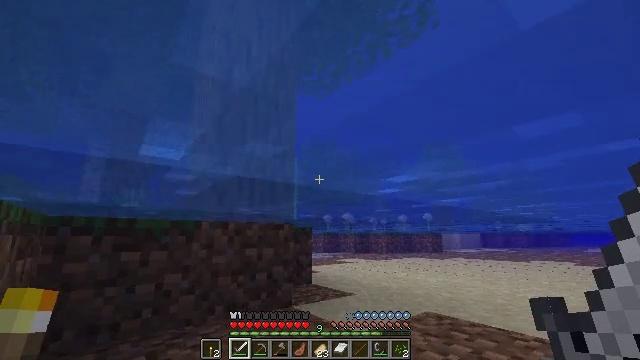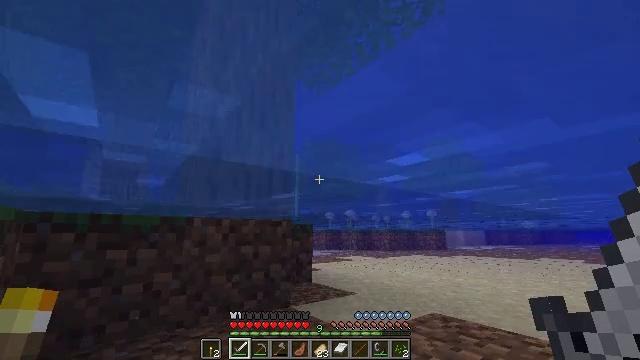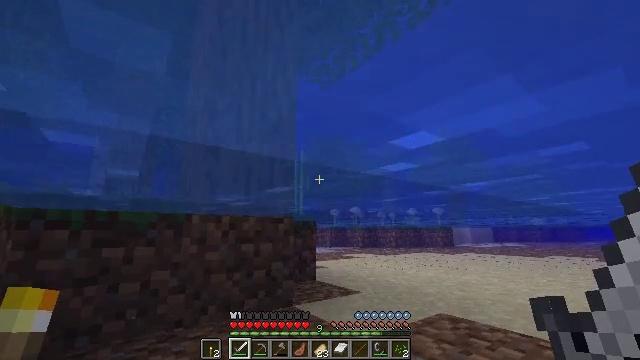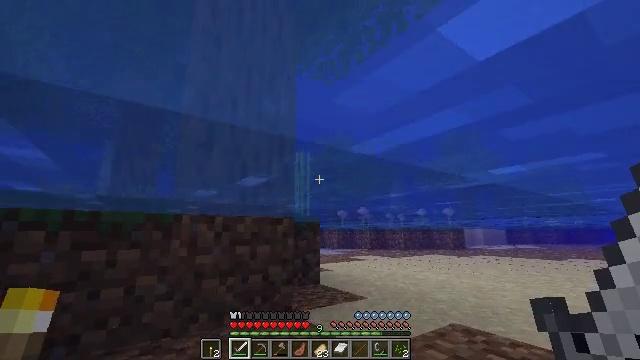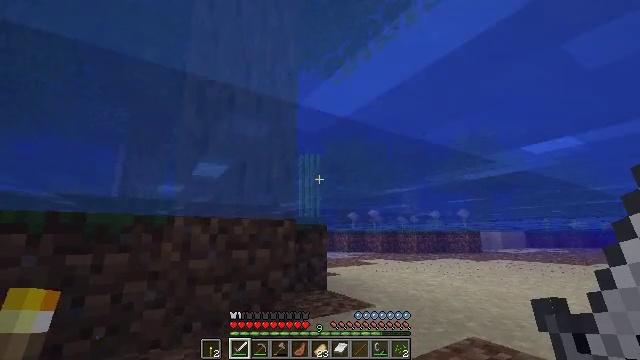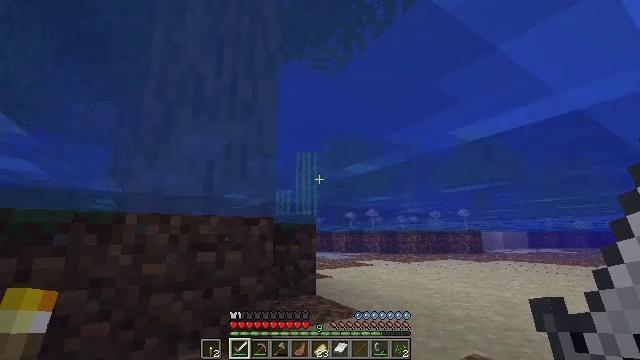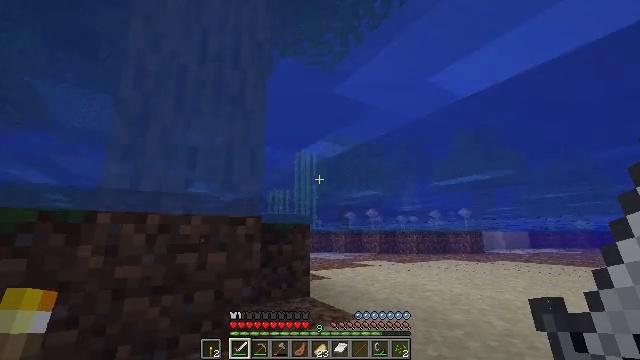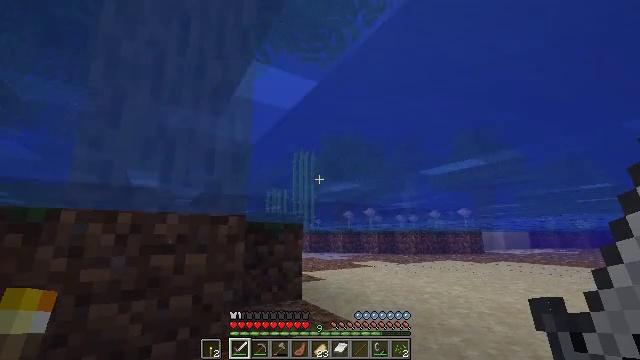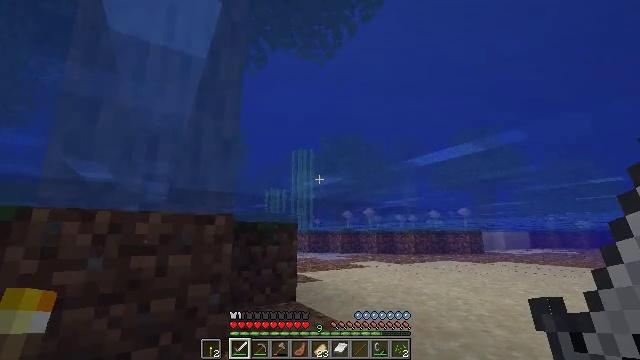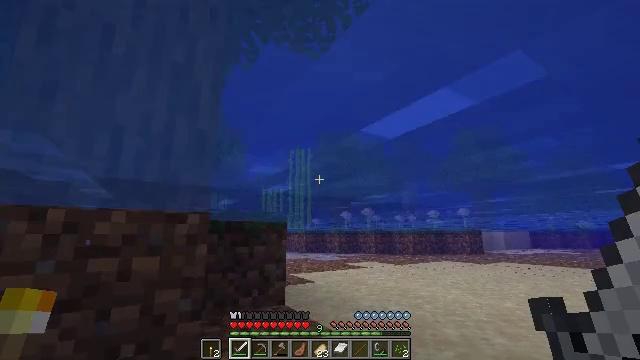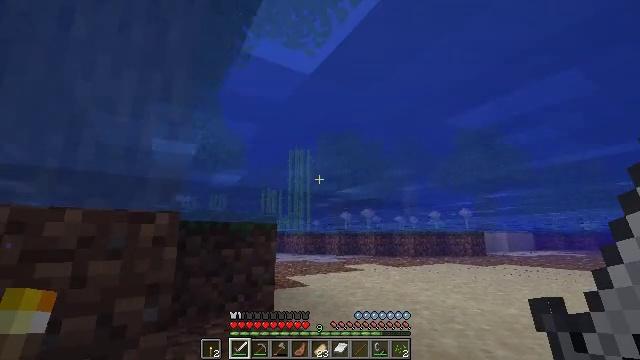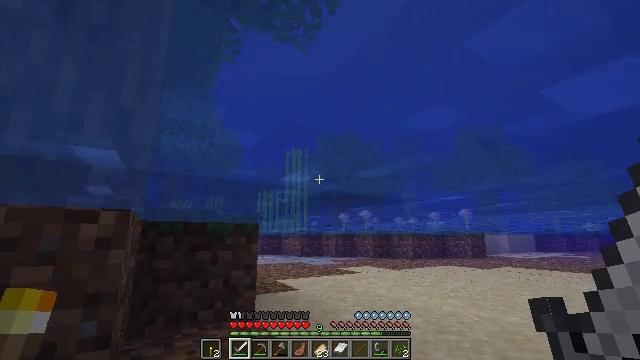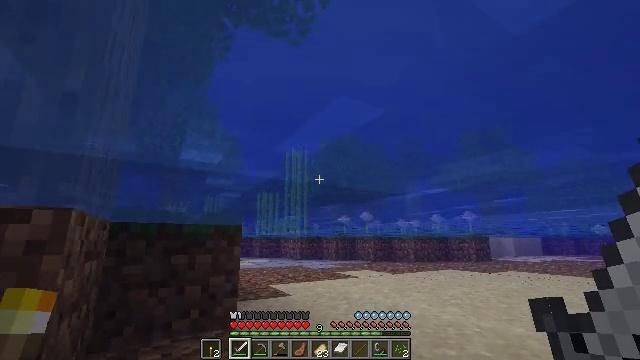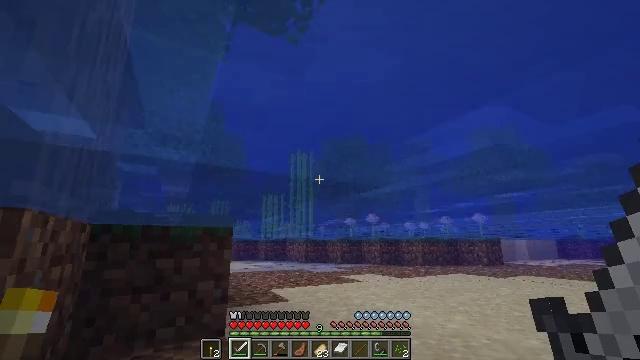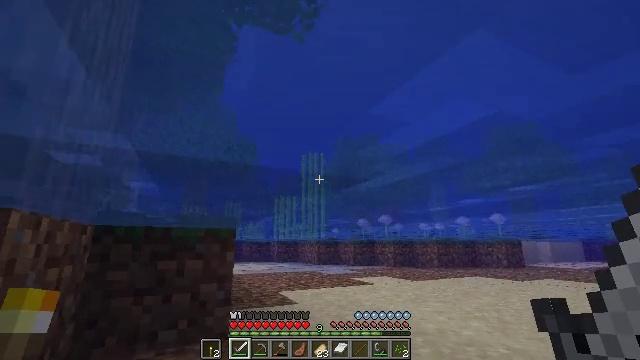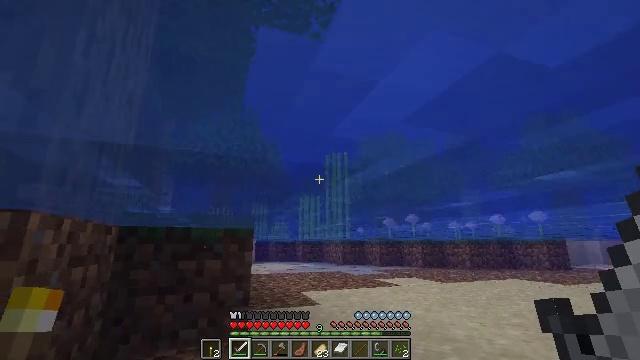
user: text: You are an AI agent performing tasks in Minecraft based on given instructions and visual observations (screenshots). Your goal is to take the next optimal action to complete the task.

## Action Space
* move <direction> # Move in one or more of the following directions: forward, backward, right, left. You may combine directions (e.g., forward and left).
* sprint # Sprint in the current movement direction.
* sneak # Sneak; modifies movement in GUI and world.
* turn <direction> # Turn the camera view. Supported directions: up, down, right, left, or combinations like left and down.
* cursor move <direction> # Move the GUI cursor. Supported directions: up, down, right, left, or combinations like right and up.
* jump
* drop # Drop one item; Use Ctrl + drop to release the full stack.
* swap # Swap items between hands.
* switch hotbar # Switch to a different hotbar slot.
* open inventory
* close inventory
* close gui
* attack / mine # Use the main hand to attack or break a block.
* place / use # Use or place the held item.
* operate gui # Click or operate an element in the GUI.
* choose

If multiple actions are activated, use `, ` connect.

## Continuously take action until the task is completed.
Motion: motion action
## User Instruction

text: Cut down the sugar cane stalks.
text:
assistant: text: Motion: move forward and move right, sprint
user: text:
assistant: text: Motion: move forward and move right, sprint, turn left
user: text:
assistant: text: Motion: move forward and move right, sprint, turn left
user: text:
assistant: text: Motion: move forward and move right, sprint, turn left
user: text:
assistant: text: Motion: move forward and move right, sprint
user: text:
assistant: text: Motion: move forward and move right, sprint
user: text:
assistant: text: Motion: move forward and move right, sprint
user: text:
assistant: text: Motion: move forward and move right, sprint
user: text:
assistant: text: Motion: move forward and move right, sprint
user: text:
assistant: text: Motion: move forward and move right, sprint
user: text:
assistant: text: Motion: move forward and move right, sprint
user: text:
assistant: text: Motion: move forward and move right, sprint
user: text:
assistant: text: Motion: move forward and move right, sprint, turn left
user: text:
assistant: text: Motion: move forward and move right, sprint, turn left
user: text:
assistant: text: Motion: move forward, sprint, turn left
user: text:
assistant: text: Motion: move forward, sprint, turn left
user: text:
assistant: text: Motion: move forward, sprint, turn left
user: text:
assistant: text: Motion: move forward, sprint, turn left and down
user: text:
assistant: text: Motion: move forward, sprint, turn left and down
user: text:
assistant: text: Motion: move forward, sprint, turn left
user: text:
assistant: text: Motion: move forward, sprint
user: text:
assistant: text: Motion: move forward, sprint
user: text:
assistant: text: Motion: move forward, sprint
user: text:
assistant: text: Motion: move forward, sprint
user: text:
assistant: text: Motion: move forward, sprint
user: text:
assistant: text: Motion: move forward, sprint
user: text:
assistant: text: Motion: move forward, sprint
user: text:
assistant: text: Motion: move forward, sprint
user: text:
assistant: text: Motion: move forward, sprint
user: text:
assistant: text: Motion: move forward, sprint, turn right